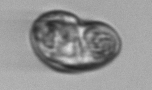
Label: Karenia